Field crop: tomato
Growth stage: 2
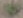
Species: solanum